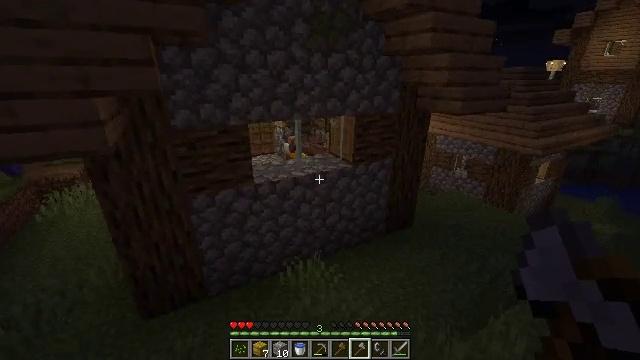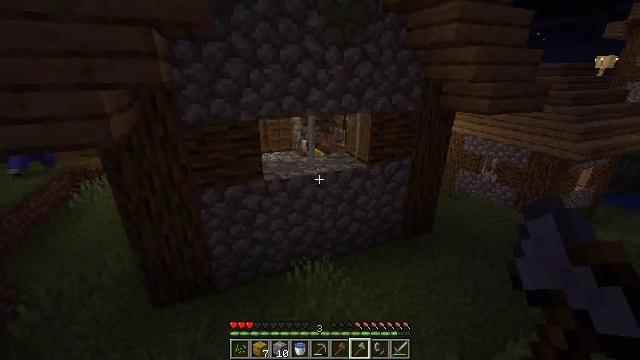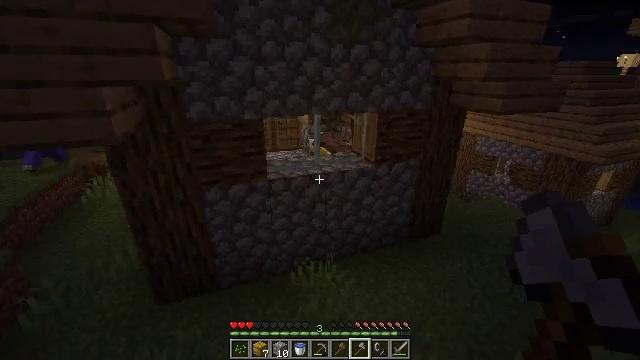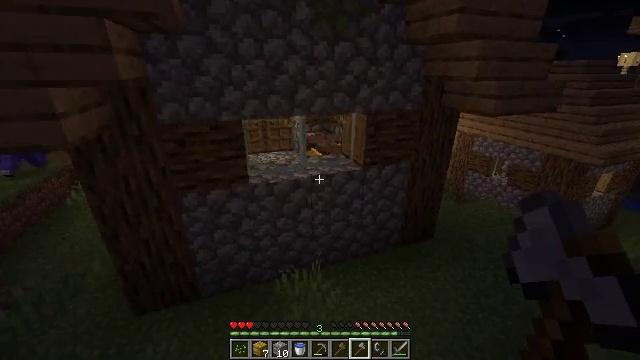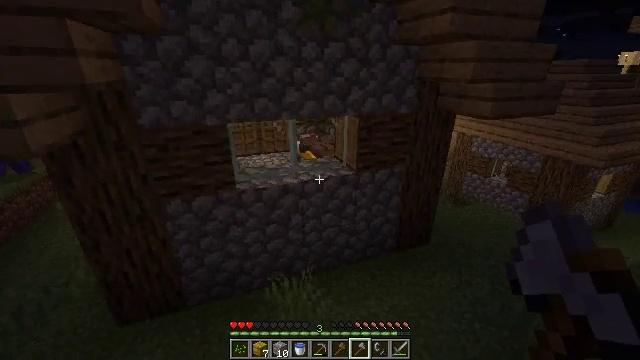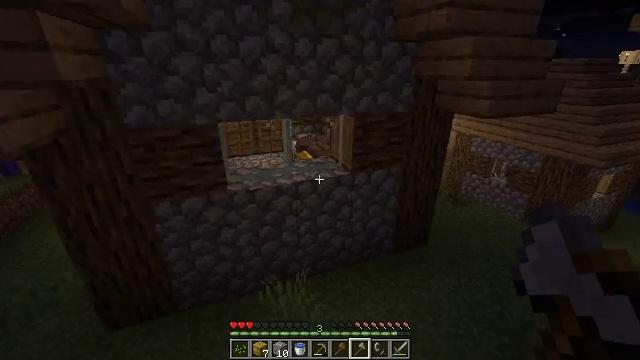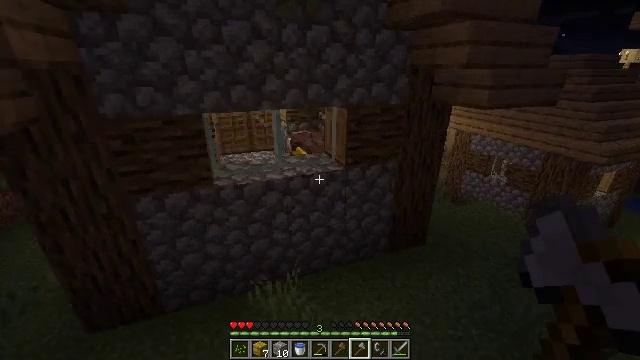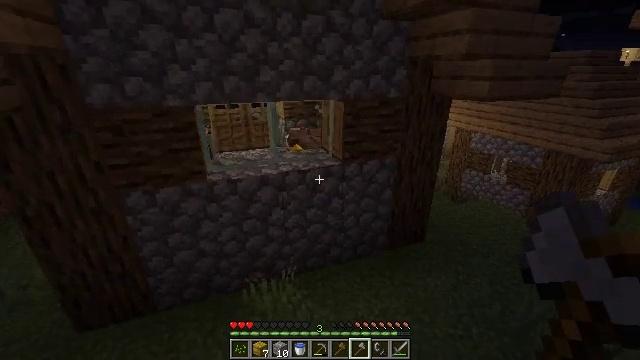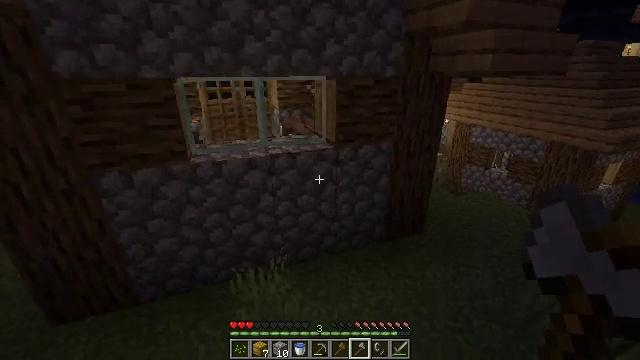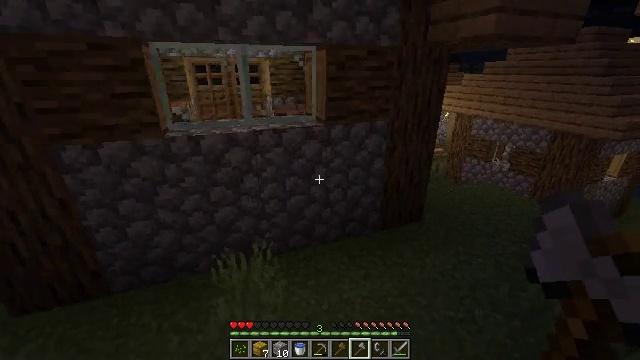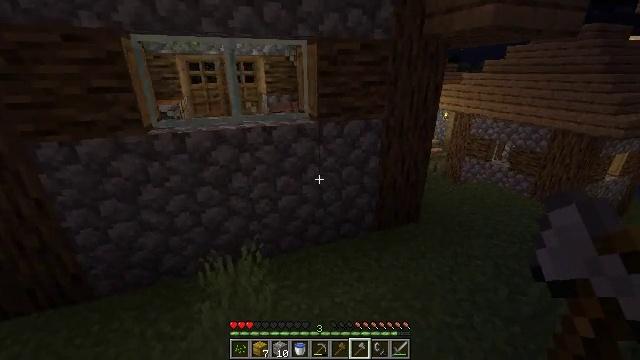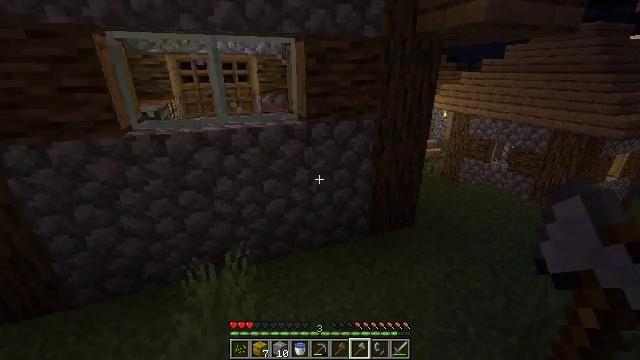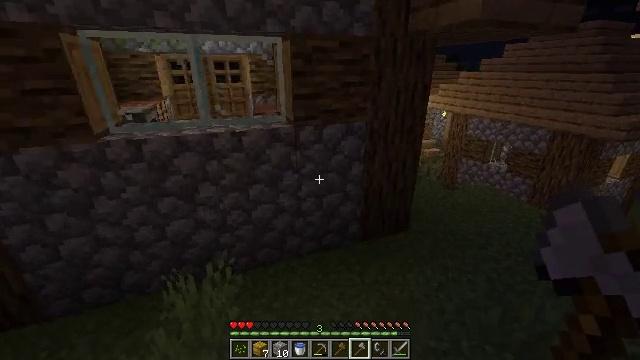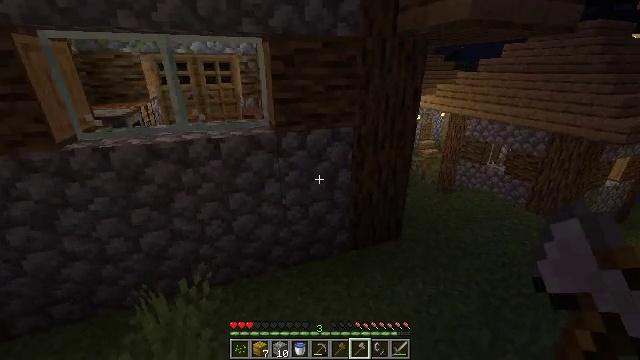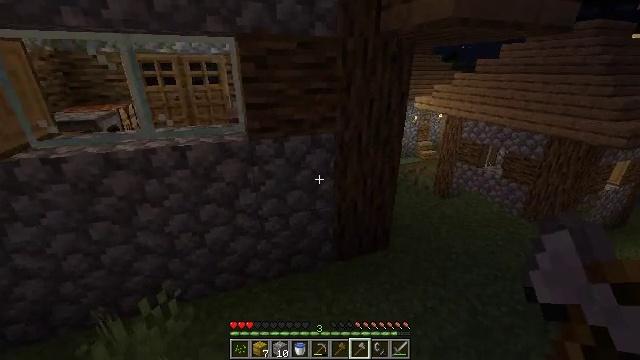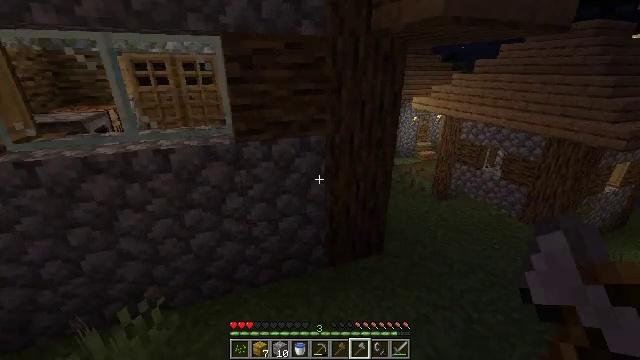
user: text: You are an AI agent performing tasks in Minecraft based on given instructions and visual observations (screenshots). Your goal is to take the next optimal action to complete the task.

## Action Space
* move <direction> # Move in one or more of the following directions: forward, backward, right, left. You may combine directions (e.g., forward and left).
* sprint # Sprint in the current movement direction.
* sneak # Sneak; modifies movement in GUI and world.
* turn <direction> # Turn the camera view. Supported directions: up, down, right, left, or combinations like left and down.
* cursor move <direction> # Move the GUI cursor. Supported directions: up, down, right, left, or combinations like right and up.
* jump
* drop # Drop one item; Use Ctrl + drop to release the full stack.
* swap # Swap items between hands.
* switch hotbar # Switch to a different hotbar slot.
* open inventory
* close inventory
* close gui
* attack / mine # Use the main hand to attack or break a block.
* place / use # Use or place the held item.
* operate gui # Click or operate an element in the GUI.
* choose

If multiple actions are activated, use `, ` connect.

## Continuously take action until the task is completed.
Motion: motion action
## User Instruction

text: Mine the yellow bed to pick it up.
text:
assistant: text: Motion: move forward and move right, turn left
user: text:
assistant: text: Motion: move forward and move right, turn left
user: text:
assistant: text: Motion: move forward and move right
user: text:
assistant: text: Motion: move forward and move right
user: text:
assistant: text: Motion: move forward and move right
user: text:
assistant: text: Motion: move forward and move right
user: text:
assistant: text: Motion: move forward and move right
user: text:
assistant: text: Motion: move forward and move right
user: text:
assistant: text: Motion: move forward and move right
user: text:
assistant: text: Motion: move forward and move right
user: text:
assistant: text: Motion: move forward and move right
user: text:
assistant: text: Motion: move forward and move right
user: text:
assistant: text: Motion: move forward and move right
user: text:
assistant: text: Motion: move forward and move right
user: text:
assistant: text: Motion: move forward and move right
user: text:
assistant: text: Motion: move forward and move right
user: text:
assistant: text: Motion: move forward and move right
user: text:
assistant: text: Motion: move forward and move right, turn left
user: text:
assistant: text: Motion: move forward and move right, turn left
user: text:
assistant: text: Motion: move forward and move right, turn left
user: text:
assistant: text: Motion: move forward and move right, turn left
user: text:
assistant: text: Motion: move forward and move right, turn left
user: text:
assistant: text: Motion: move forward and move right, turn left
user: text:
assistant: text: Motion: move forward and move right
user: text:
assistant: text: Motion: move forward and move right, turn left and down
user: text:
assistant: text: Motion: move forward and move right
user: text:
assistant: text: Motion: move forward and move right
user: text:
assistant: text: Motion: move forward and move right
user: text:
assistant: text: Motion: move forward and move right
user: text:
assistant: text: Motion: move forward and move right